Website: bh-photo
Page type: account-dashboard
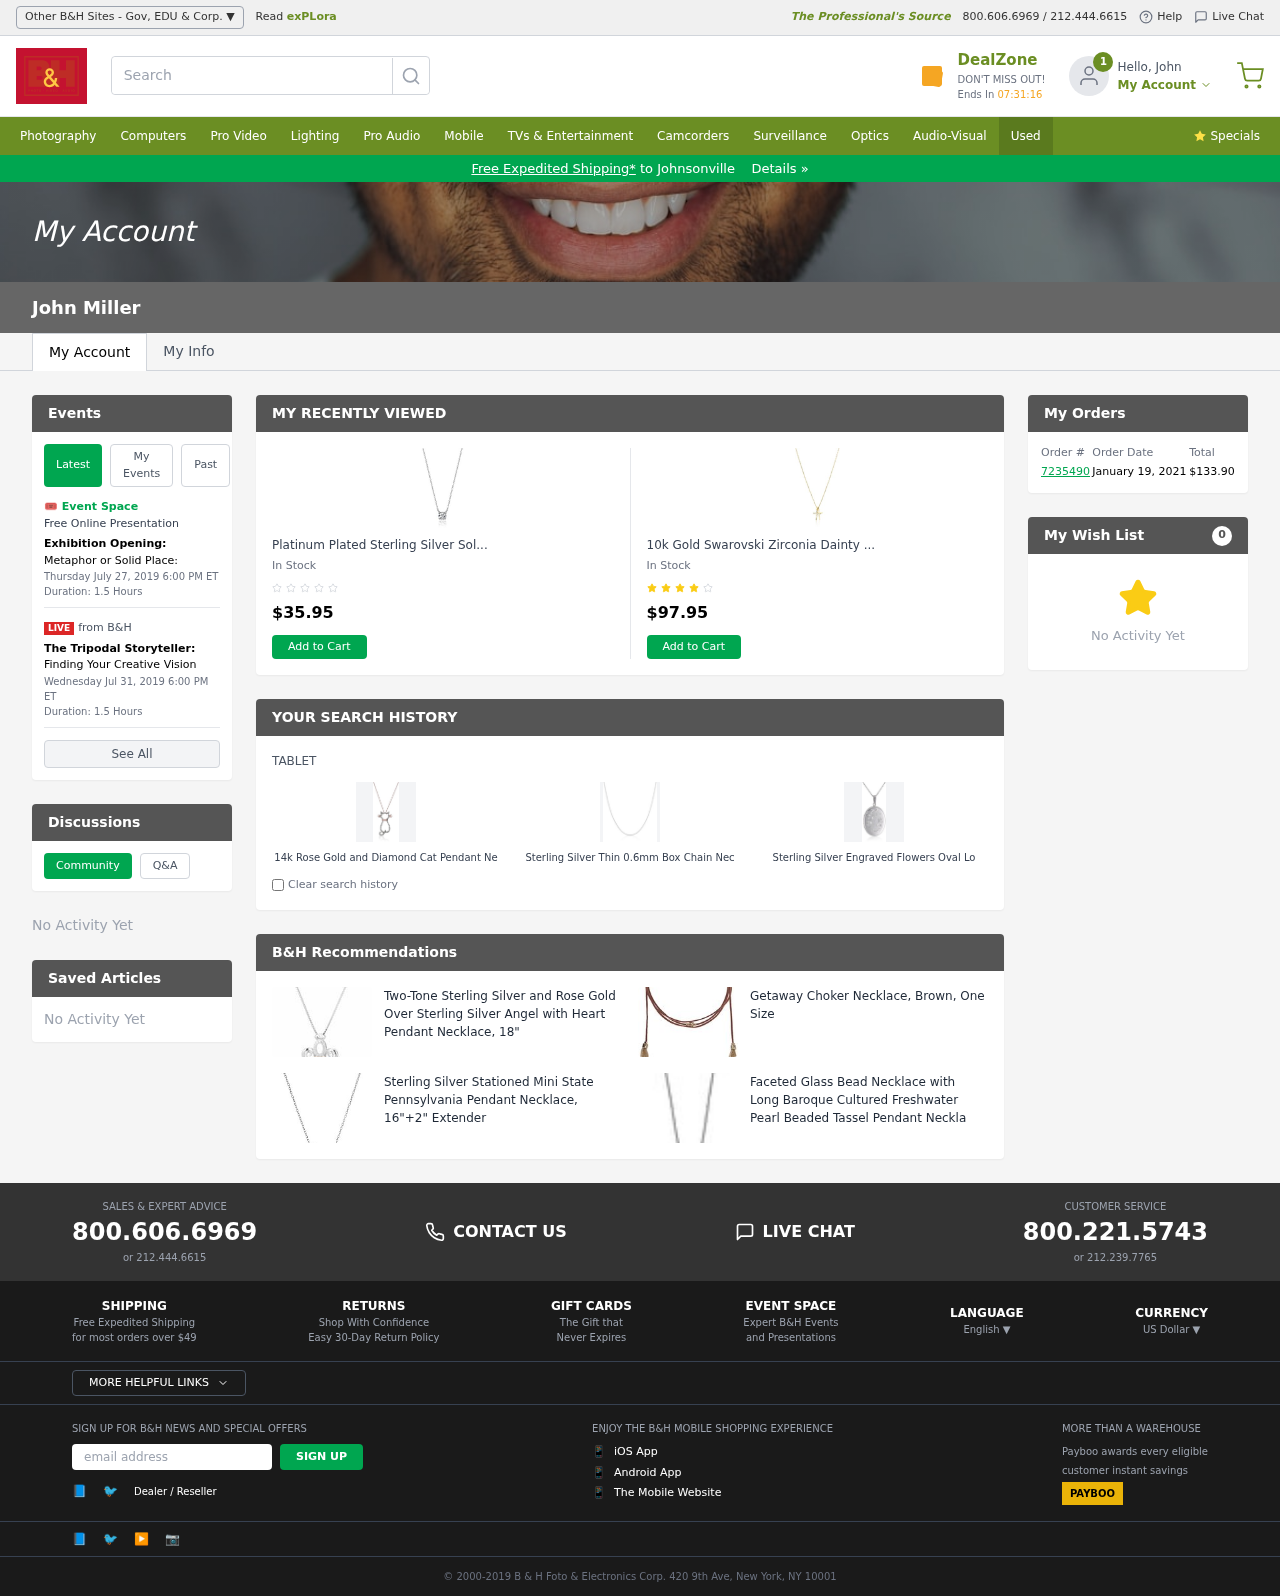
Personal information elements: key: PII_CITY
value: Johnsonville
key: PII_EMAIL
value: john.miller@hotmail.com
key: PII_FIRSTNAME
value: John
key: PII_FULLNAME
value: John Miller
Product elements: key: PRODUCT1_NAME
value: Platinum Plated Sterling Silver Solitaire Pendant Necklace set with Round Cut Swarovski Zirconia (1
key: PRODUCT1_PRICE
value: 35.95
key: PRODUCT2_NAME
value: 10k Gold Swarovski Zirconia Dainty Two Cross Pendant Necklace
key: PRODUCT2_PRICE
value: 97.95
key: PRODUCT3_NAME
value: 14k Rose Gold and Diamond Cat Pendant Necklace (1/6 cttw, I-J Color, I2-I3 Clarity)
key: PRODUCT4_NAME
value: Sterling Silver Thin 0.6mm Box Chain Necklace
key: PRODUCT5_NAME
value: Sterling Silver Engraved Flowers Oval Locket, 20"
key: PRODUCT6_NAME
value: Two-Tone Sterling Silver and Rose Gold Over Sterling Silver Angel with Heart Pendant Necklace, 18"
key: PRODUCT7_NAME
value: Getaway Choker Necklace, Brown, One Size
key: PRODUCT8_NAME
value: Sterling Silver Stationed Mini State Pennsylvania Pendant Necklace, 16"+2" Extender
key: PRODUCT9_NAME
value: Faceted Glass Bead Necklace with Long Baroque Cultured Freshwater Pearl Beaded Tassel Pendant Neckla
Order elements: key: ORDER_ID
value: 7235490
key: ORDER_DATE
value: January 19, 2021
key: ORDER_TOTAL
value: $133.90
Other elements: key: WISHLIST_COUNT
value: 0